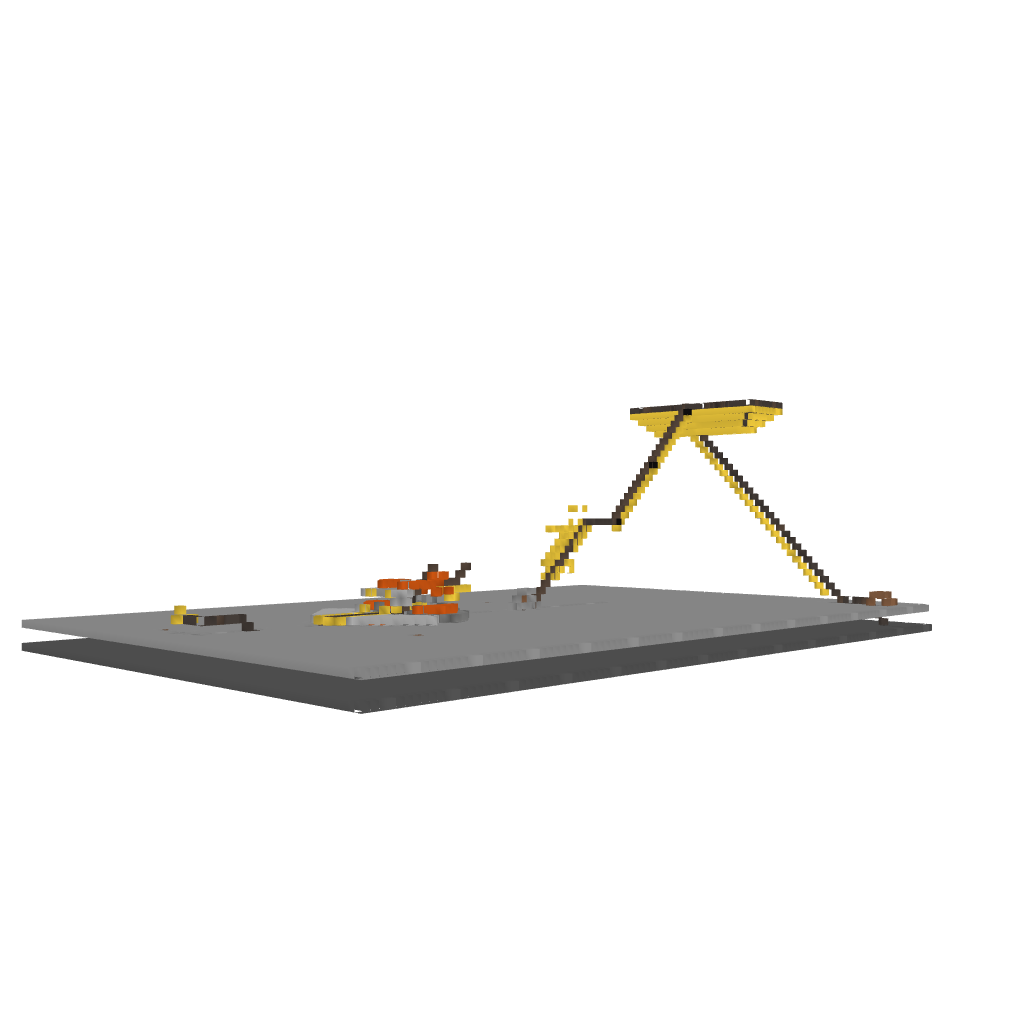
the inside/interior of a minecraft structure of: Rollercoaster